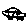
Label: car